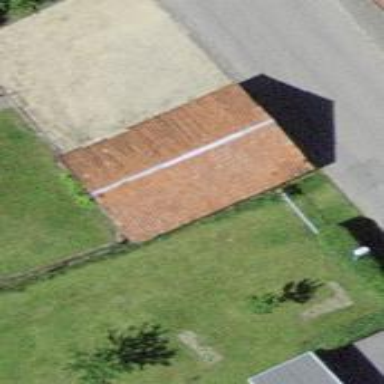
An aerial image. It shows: Rural barn.